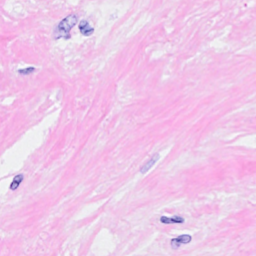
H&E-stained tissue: Breast